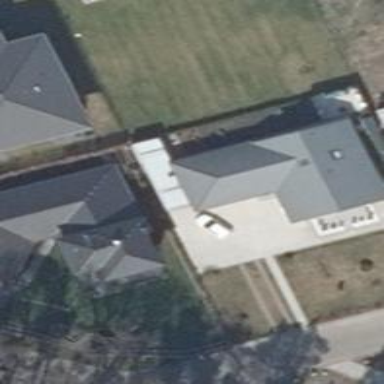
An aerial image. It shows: Building with hipped roof.